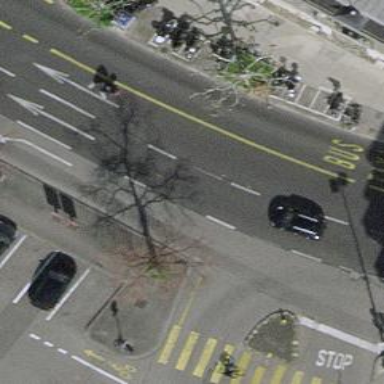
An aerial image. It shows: Asphalt primary highway with dedicated bus lane that is shared with cyclists.